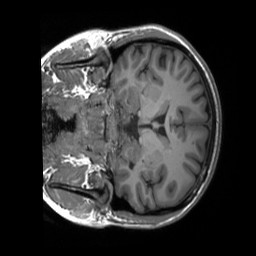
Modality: T1w
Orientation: coronal
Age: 26
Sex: female
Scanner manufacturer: siemens
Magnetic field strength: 3 T
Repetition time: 2.3 s
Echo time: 0.00232 s